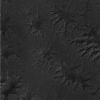
Atmospheric dust classification: not_dusty